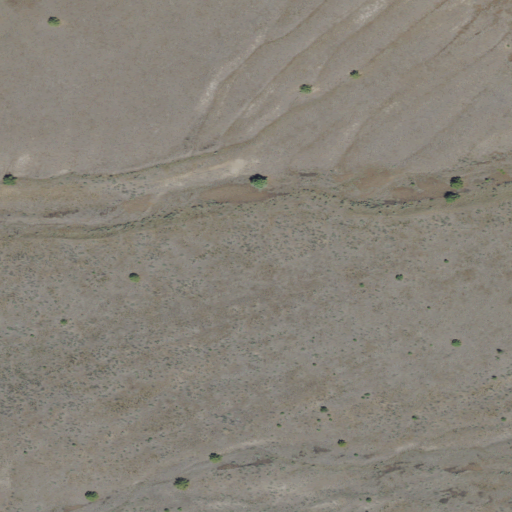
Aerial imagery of depression(s) in Oregon named Bull Basin containing grassland and shrub